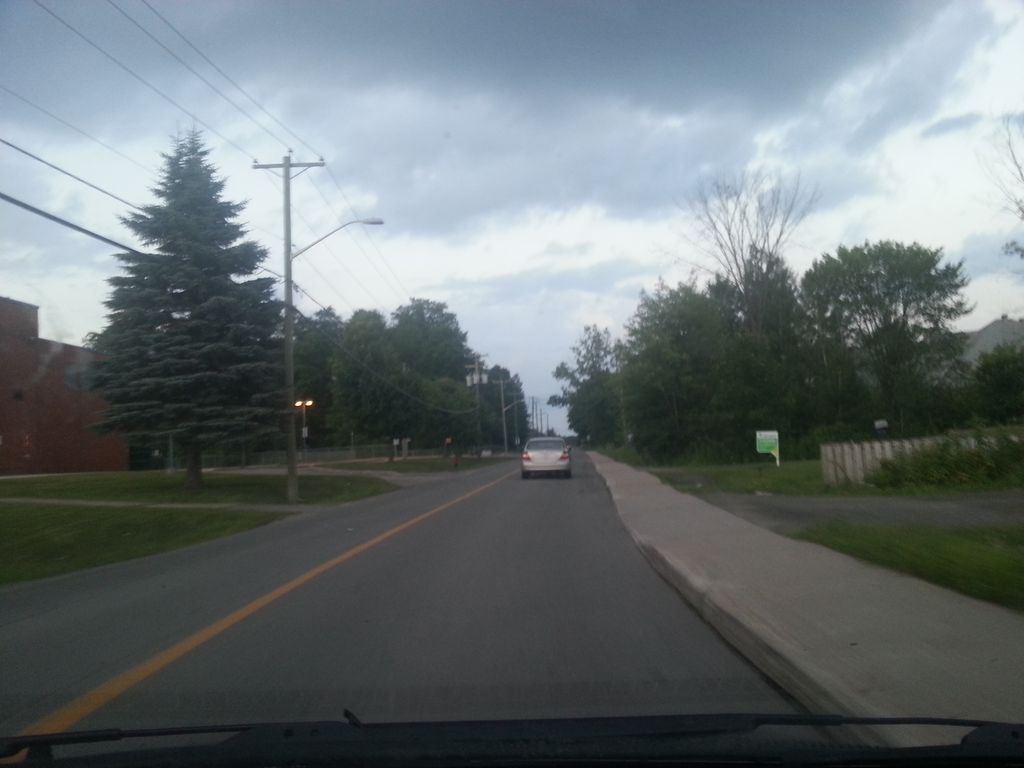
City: ottawa-gatineau